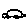
Label: car